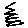
Label: zigzag